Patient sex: M
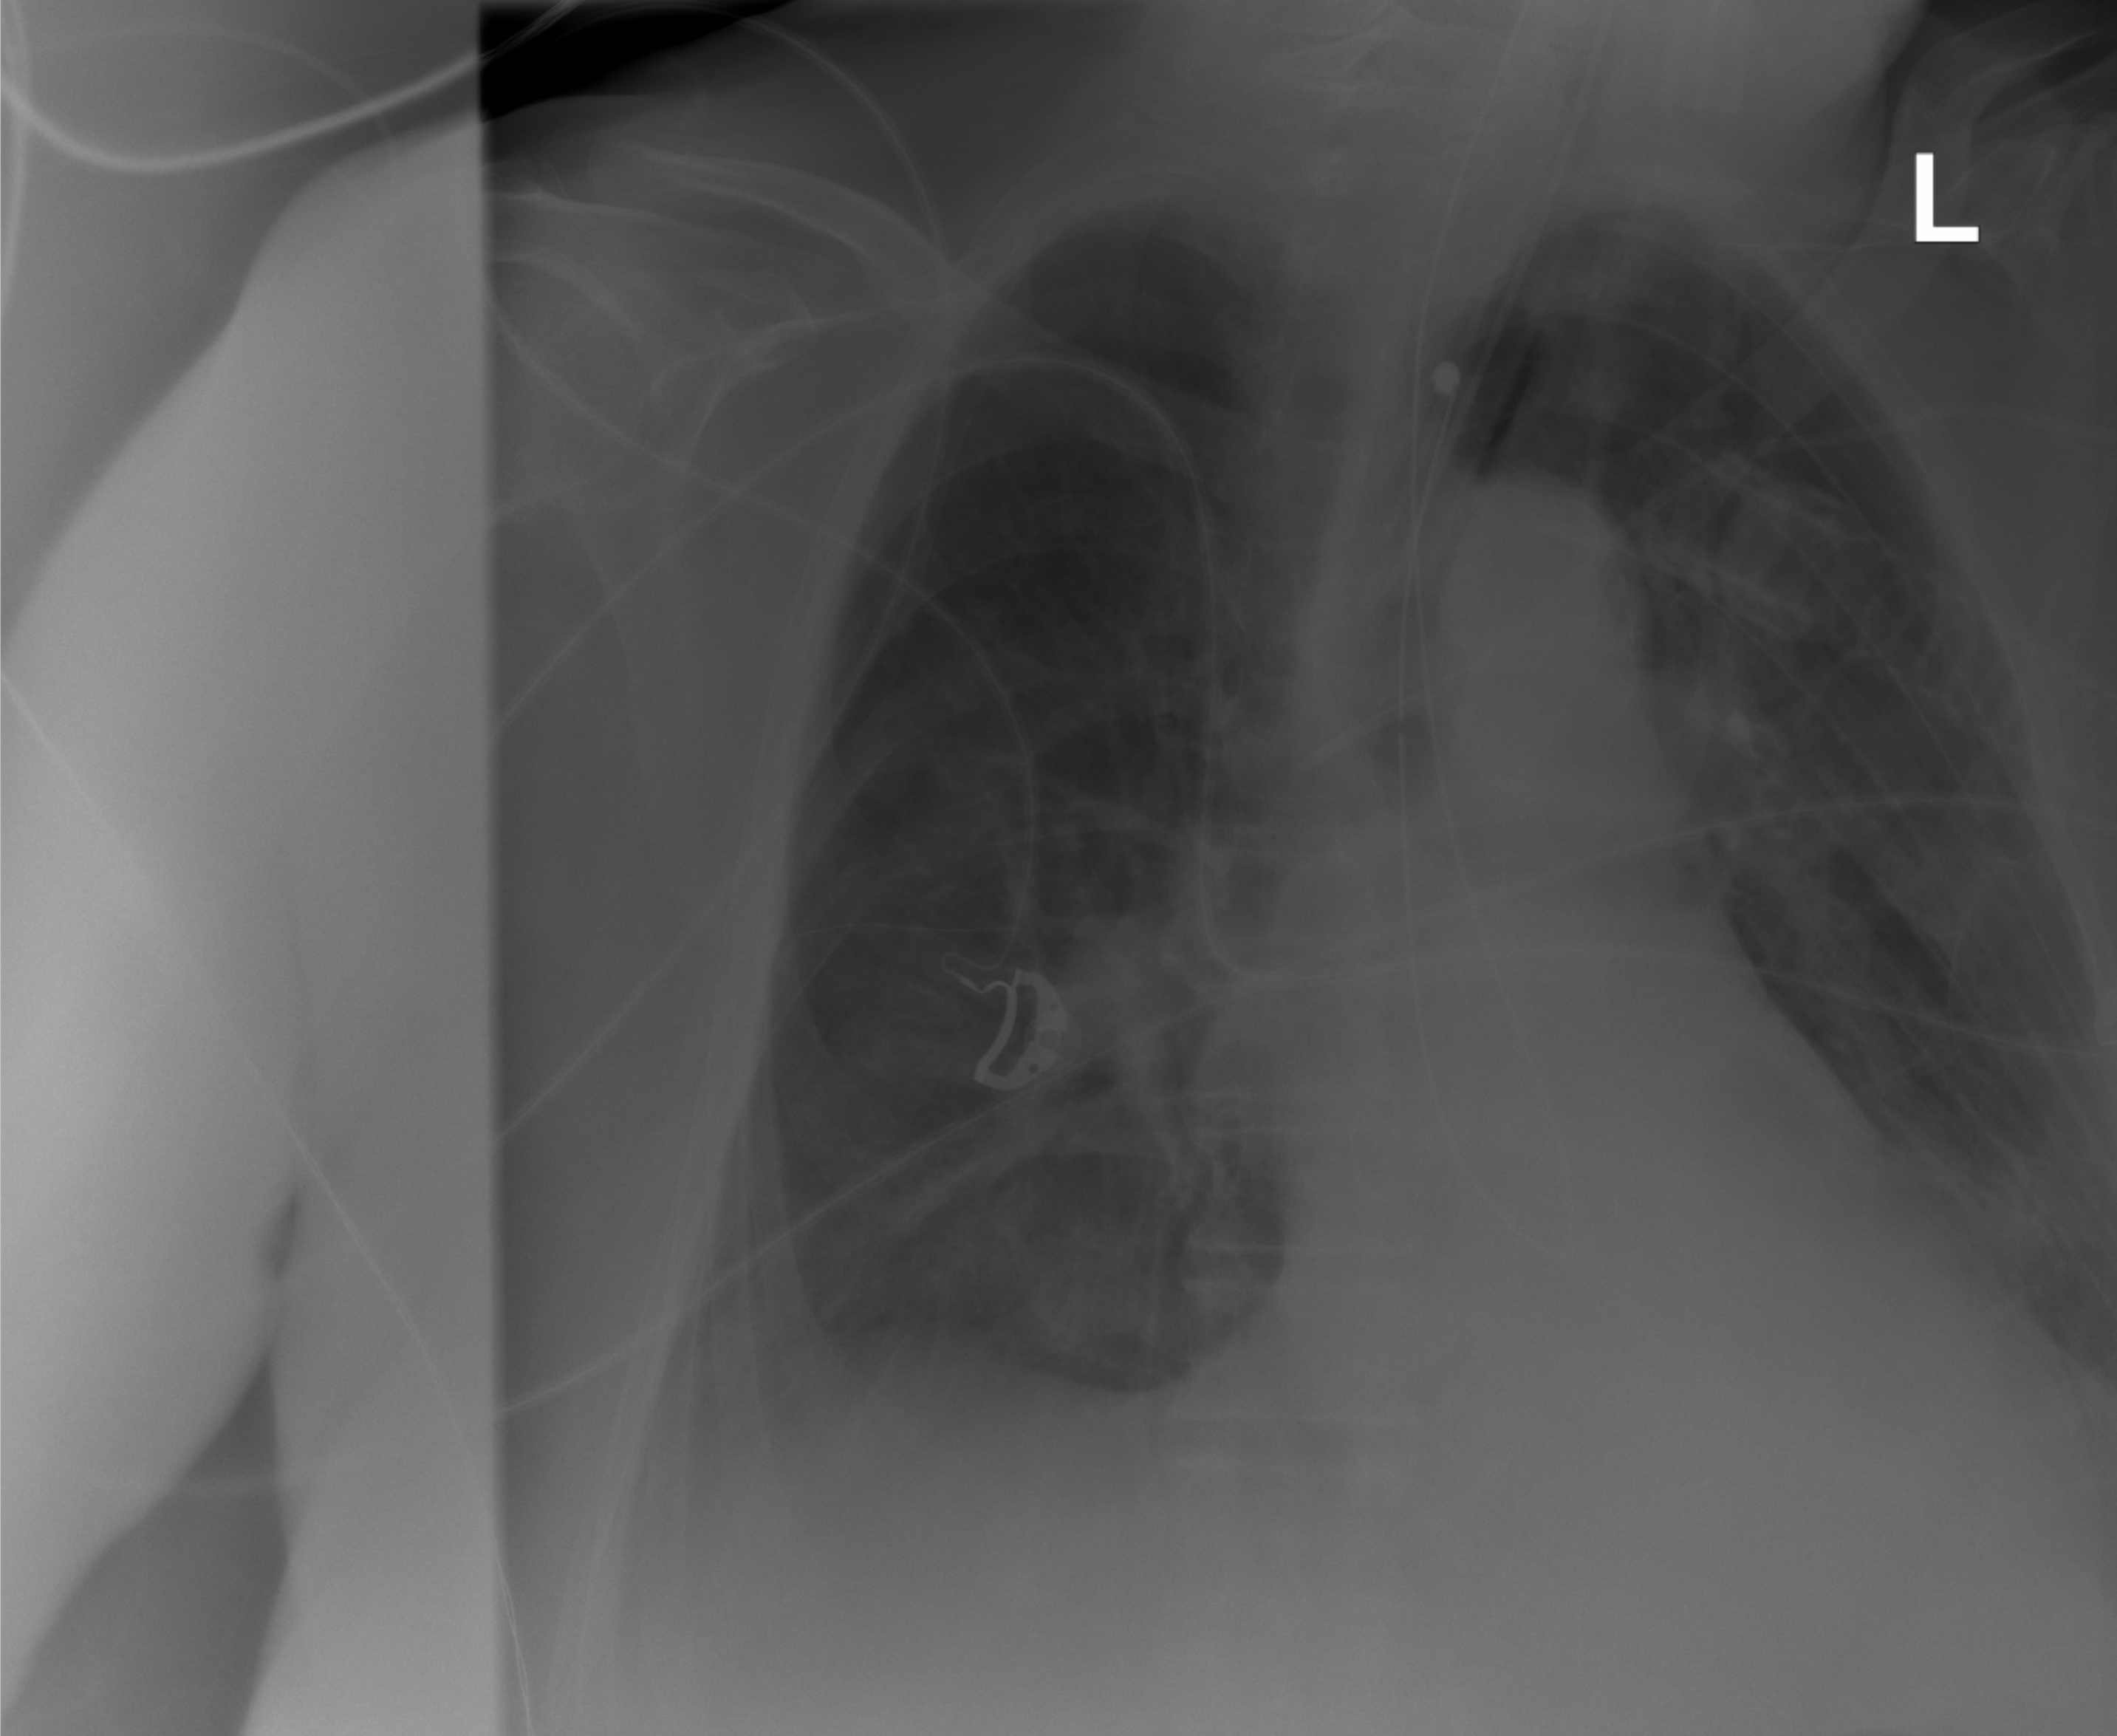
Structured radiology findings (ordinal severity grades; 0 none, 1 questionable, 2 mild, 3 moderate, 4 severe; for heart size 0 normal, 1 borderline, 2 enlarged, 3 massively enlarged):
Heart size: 0
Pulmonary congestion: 0
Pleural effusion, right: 2
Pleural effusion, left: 0
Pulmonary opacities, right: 2
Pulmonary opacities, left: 0
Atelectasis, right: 2
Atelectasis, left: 0